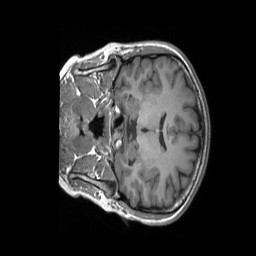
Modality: T1w
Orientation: coronal